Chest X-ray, PA view. Patient: 47 years old, sex M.
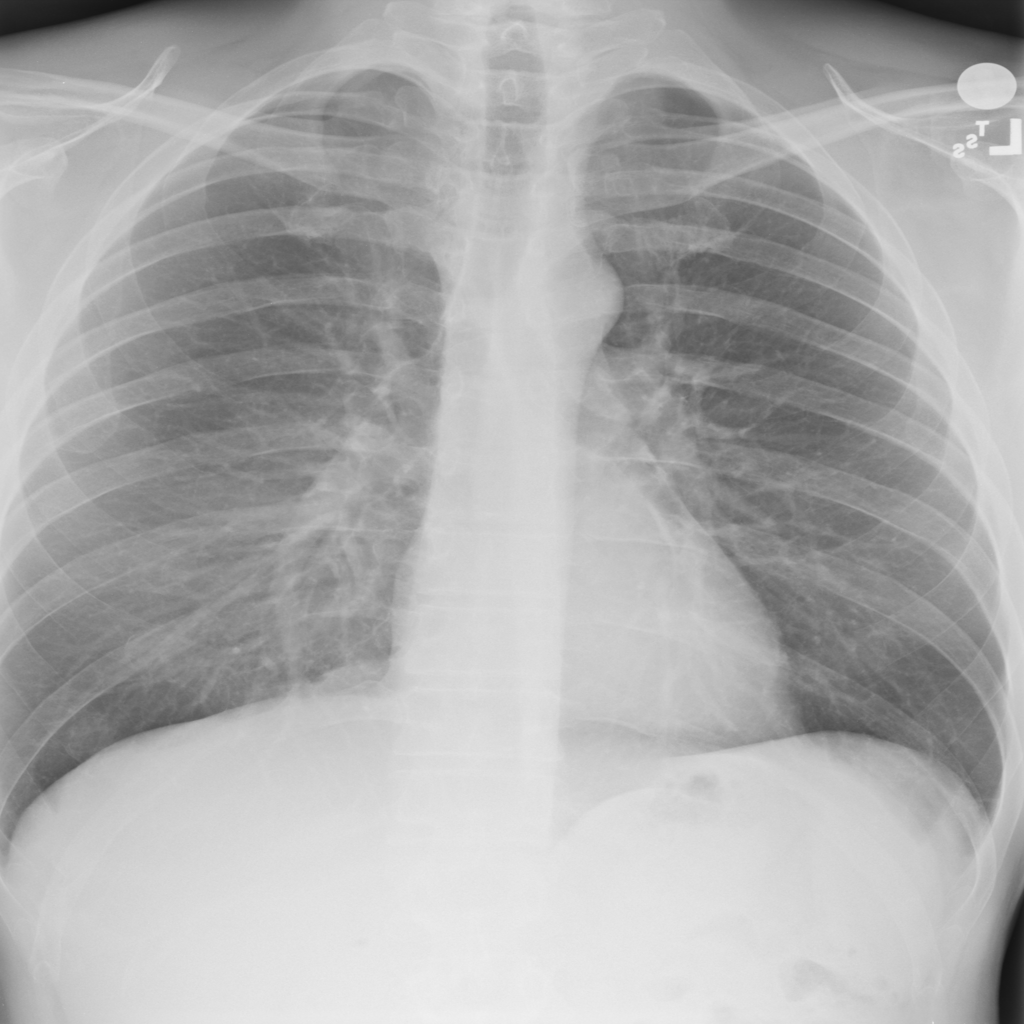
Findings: No Finding